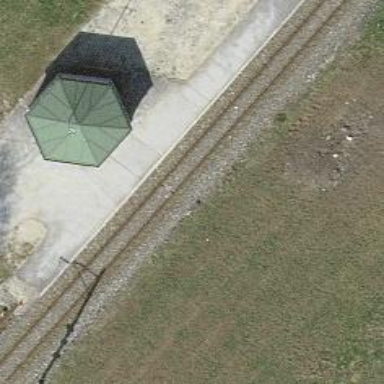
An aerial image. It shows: Halt on the railway.